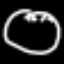
Label: clock